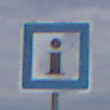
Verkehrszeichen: Informationsstelle
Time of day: Midday
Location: Outdoor (Nature)
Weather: PartlyCloudy
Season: NotSpecified
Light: Natural